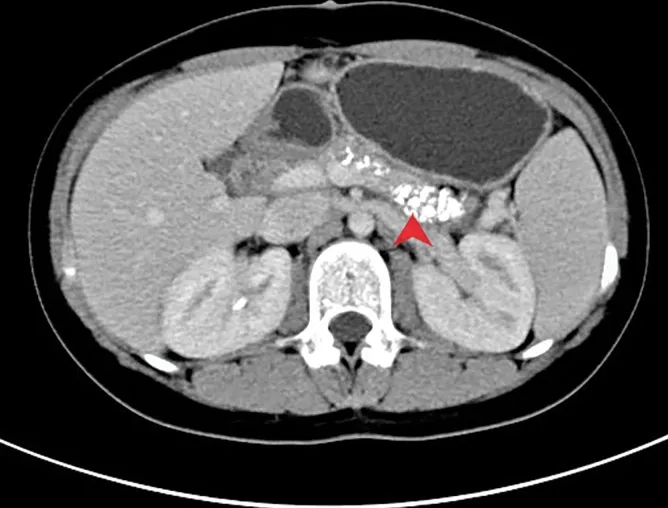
Seventh month follow-up. Abdominal CT showing parenchyma calcification. Red arrow: pancreatic calcification.
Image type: radiology (ct)